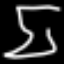
Label: hourglass